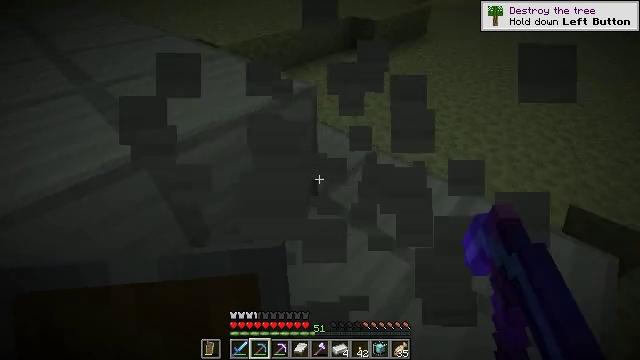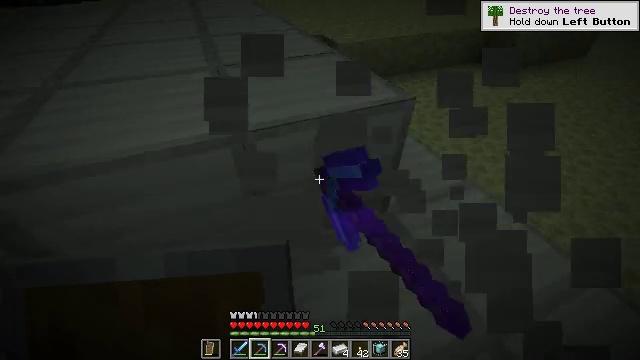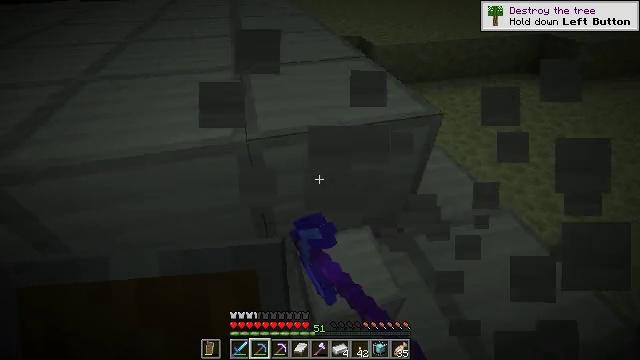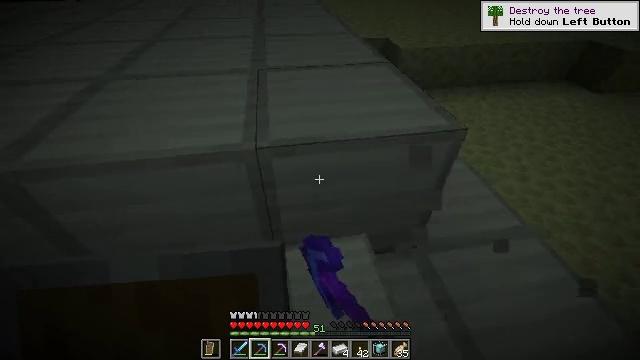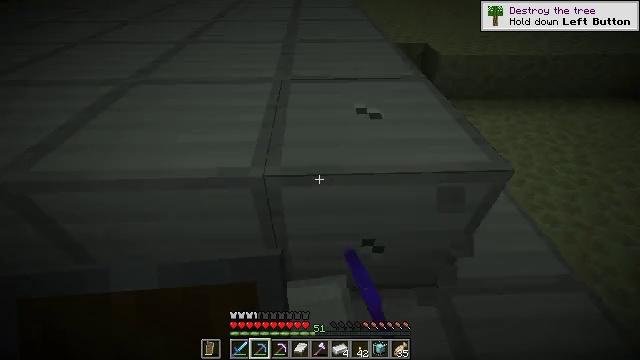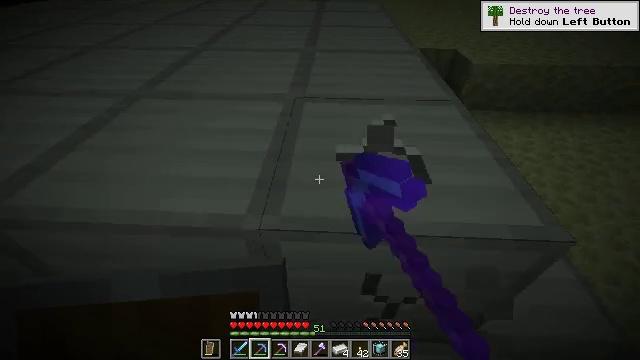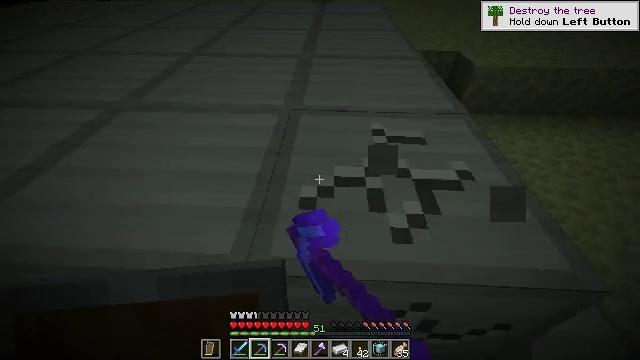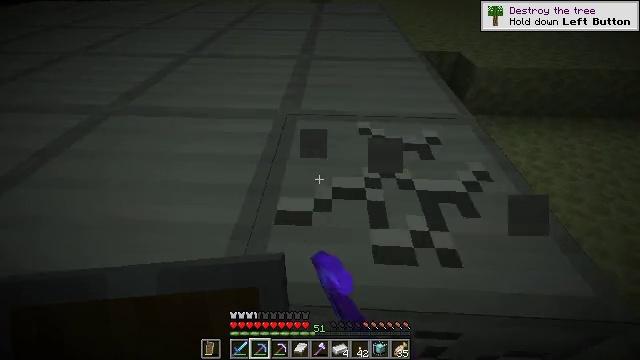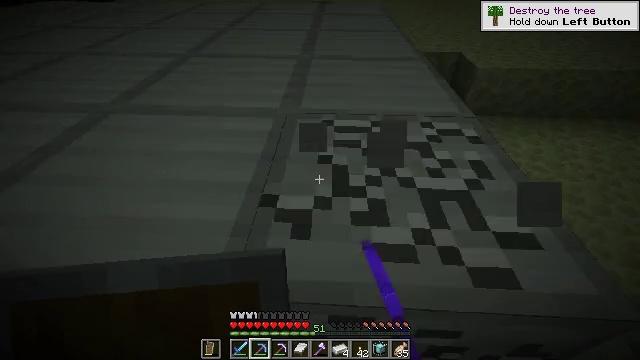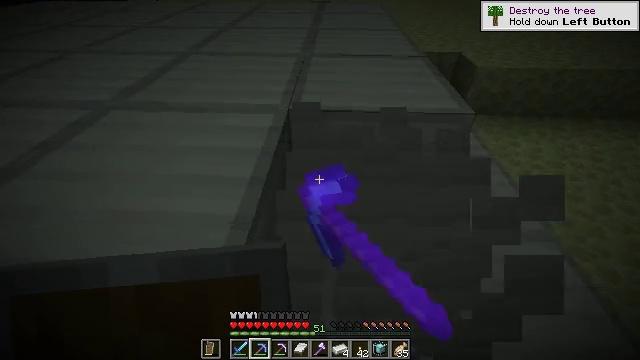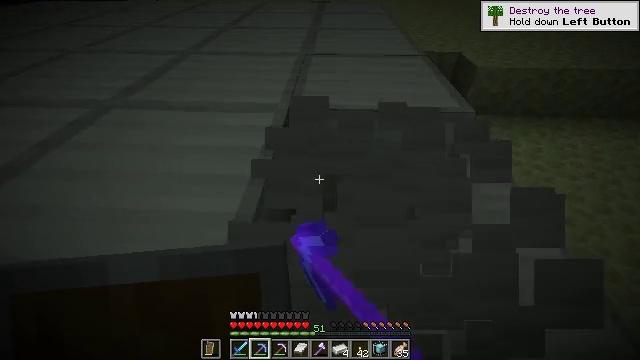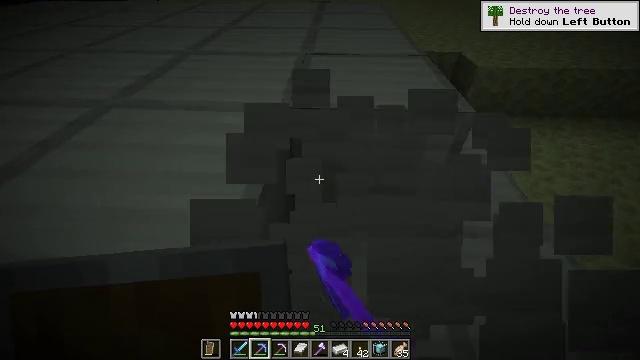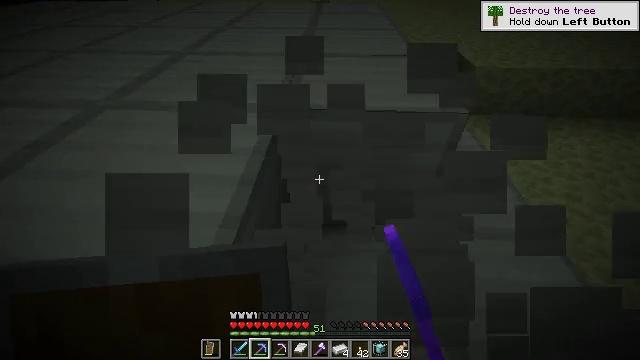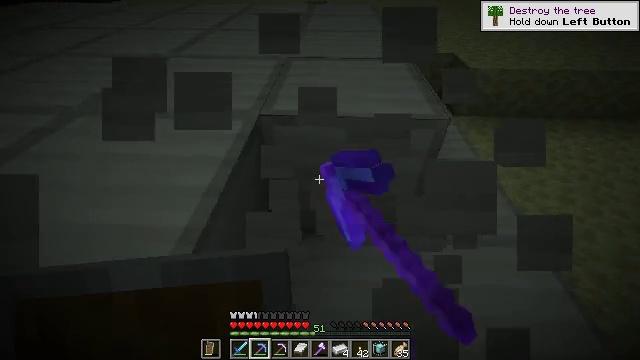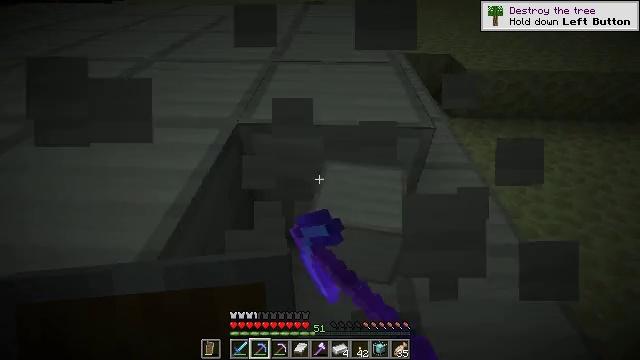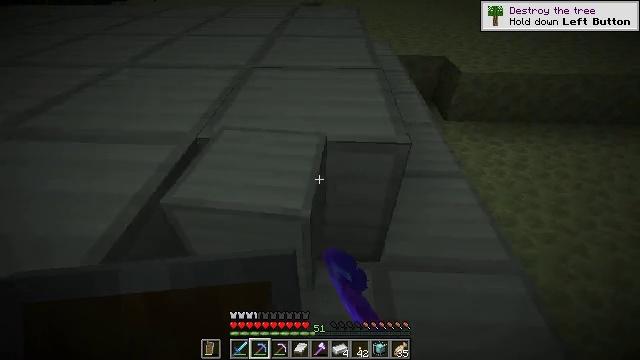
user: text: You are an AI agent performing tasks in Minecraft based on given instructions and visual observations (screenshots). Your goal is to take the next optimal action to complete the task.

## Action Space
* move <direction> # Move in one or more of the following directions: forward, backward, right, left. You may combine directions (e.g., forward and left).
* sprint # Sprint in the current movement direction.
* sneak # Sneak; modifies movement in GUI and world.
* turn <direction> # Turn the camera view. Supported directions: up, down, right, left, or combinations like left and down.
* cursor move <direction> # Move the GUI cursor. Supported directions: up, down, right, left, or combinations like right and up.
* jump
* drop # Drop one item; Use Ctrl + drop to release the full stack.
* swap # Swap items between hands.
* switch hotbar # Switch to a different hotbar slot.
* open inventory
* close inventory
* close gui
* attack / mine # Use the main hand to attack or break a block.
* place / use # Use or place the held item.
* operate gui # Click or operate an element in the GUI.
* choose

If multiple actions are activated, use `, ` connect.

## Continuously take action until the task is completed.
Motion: motion action
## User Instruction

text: Retrieve the iron block for resources.
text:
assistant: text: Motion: move forward and move right, turn left, attack / mine
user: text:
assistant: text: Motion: move forward, turn left, attack / mine
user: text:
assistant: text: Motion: move forward, turn left, attack / mine
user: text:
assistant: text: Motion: move forward, turn left, attack / mine
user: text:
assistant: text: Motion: move forward, turn left, attack / mine
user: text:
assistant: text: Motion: attack / mine
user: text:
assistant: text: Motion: attack / mine
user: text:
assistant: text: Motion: attack / mine
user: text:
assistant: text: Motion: attack / mine
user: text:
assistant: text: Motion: attack / mine
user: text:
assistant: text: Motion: attack / mine
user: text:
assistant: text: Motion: move right, attack / mine
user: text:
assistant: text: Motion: move forward and move right, attack / mine
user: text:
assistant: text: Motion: move forward and move right, attack / mine
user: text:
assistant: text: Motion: move forward and move right, attack / mine
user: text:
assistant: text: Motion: move forward and move right, attack / mine
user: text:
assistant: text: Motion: move forward, attack / mine
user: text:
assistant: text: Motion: attack / mine
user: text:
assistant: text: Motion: attack / mine
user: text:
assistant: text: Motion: attack / mine
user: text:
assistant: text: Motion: attack / mine
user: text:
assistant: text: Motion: move forward, attack / mine
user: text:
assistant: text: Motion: move forward, turn left, attack / mine
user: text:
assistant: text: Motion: move forward, attack / mine
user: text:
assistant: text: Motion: move forward, attack / mine
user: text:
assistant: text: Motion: move forward, attack / mine
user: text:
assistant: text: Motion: attack / mine
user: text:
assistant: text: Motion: attack / mine
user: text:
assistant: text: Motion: attack / mine
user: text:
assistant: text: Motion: attack / mine